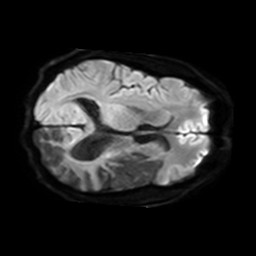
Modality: TRACE
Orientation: axial
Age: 35
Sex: male
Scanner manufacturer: philips
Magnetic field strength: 3 T
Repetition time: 3.074 s
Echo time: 0.076 s